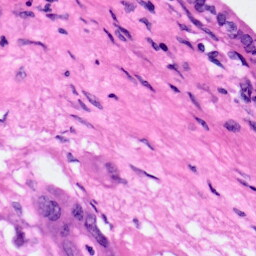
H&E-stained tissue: Pancreatic